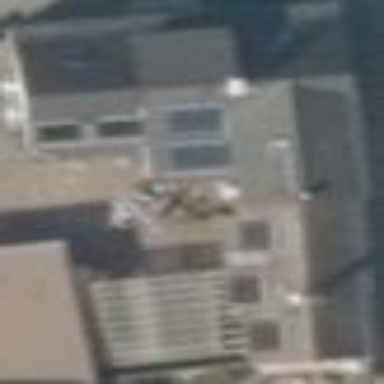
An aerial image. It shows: Building.